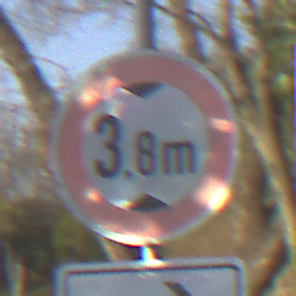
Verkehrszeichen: TatsaechlicheHoehe
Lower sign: RichtungsangabeDurchPfeile5
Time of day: SunriseSunset
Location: Outdoor (Nature)
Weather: Clear
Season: NotSpecified
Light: Natural